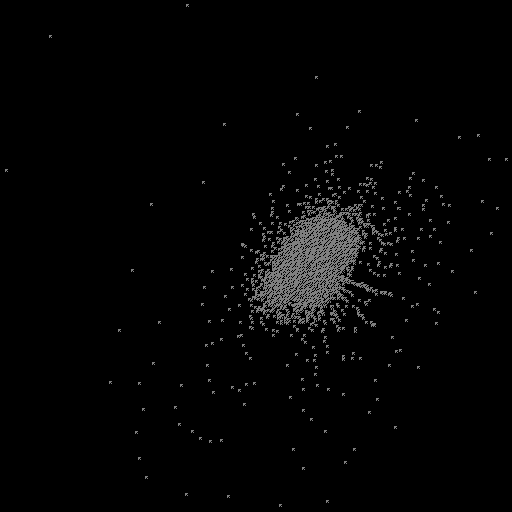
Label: supernova